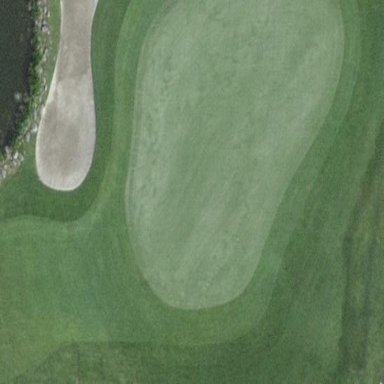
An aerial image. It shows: Picturesque green golfing area with grass land use.